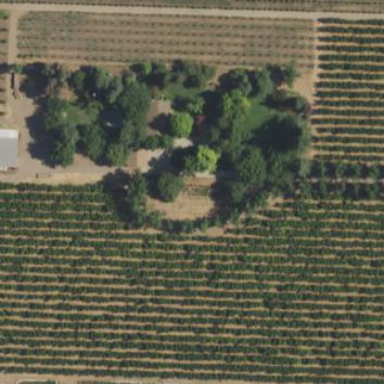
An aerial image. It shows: Farm.